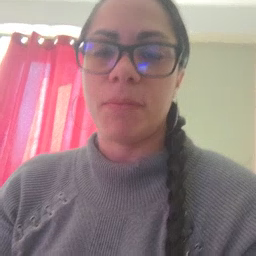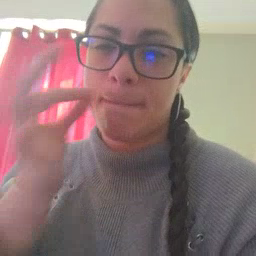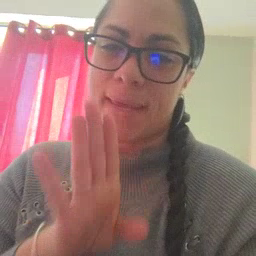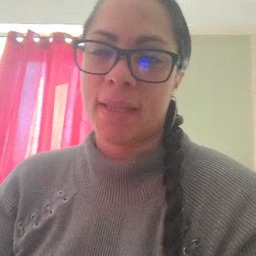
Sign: bee